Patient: sex F, age 54
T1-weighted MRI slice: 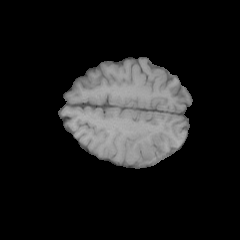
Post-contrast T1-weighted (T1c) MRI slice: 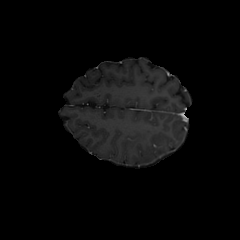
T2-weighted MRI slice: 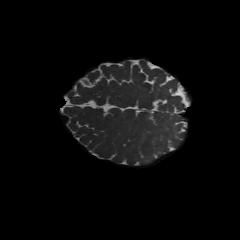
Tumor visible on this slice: yes
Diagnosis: Glioblastoma, IDH-wildtype
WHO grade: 4